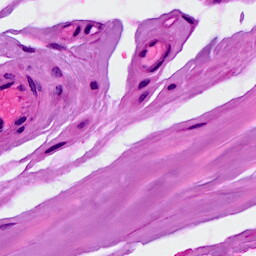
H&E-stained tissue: Breast